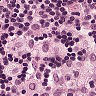
Metastatic tissue present: no